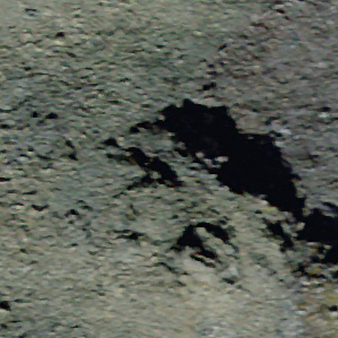
Label: other